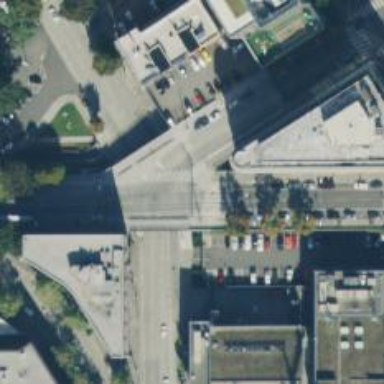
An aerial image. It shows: Asphalt footway on bridge with marked zebra crossing.